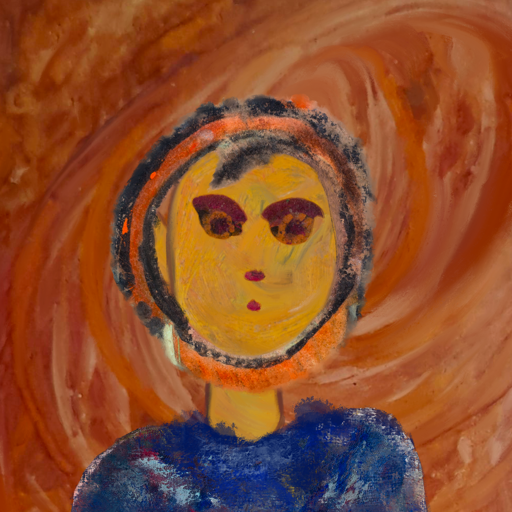
Background: Pious_Lady, Head And Neck Front: After_Raid, Face Front: Doll, Bust: Irani, Hair Front: Childish, Head Accessory: Blank, Second Necklace: Blank, Necklace: Blank, Baby: Blank